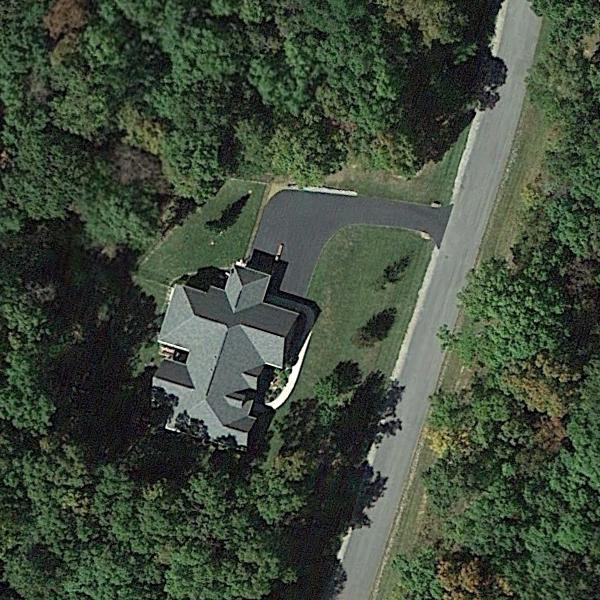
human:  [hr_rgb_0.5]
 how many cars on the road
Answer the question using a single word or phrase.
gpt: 0